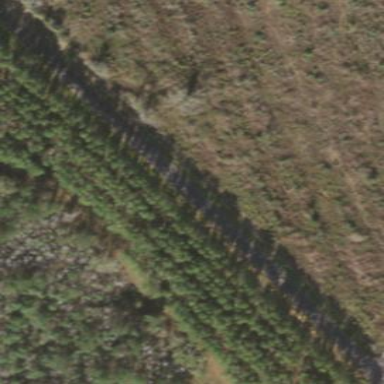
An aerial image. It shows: Forest with needle-leaved trees.